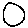
Label: circle